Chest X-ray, AP view. Patient: 50 years old, sex F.
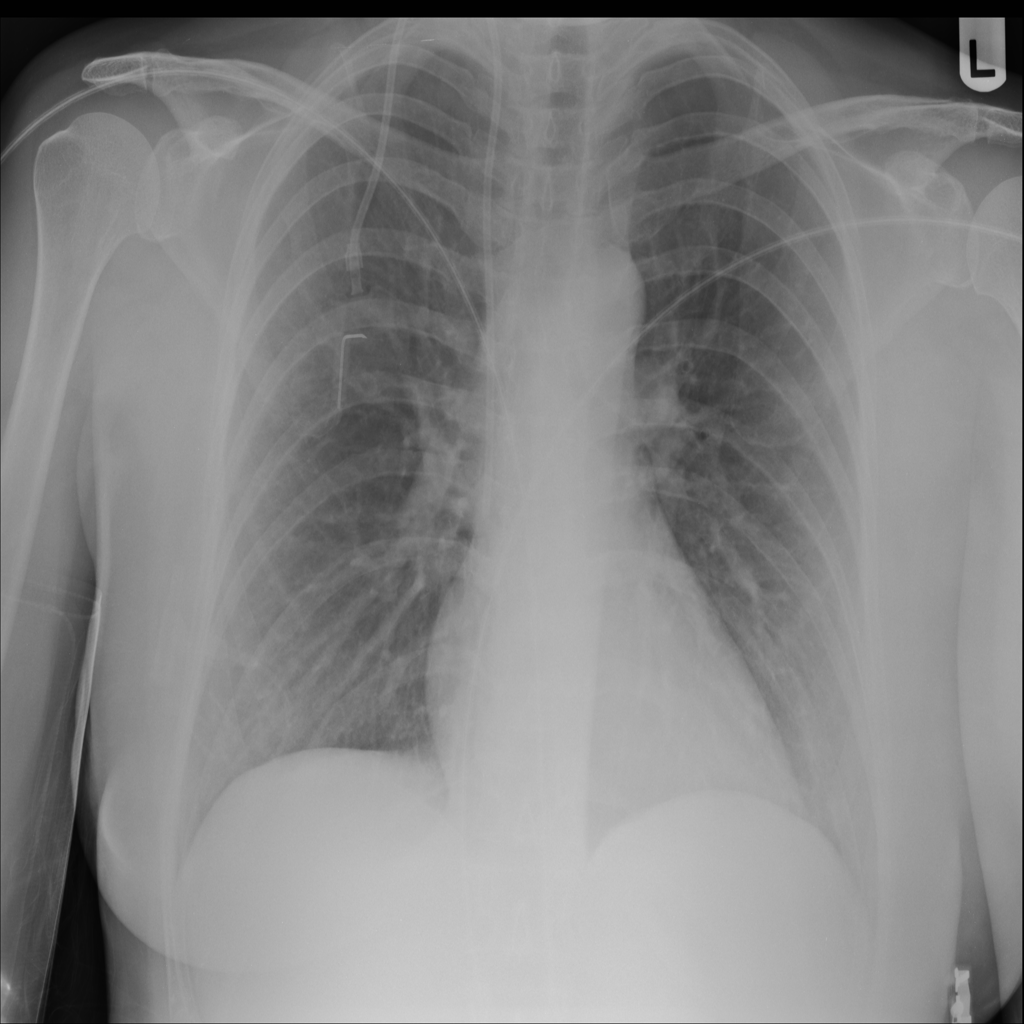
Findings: No Finding